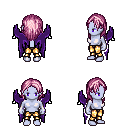
a pixel art fantasy rpg character, female body template, dark elf, purple skin, purple wings, gold greaves, pink long hairstyle, four views (front, back, left, right), 2x2 character sprite sheet, small pixel art, hard edges, no anti-aliasing